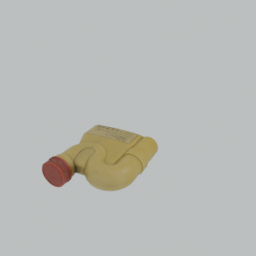
Label: tools